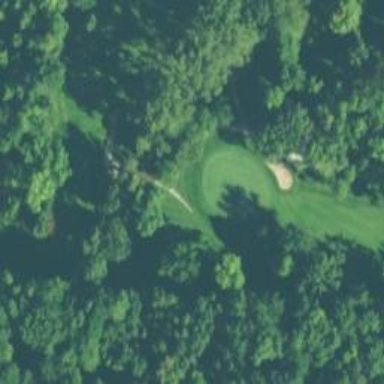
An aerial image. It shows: Golf hole.